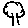
Label: tree